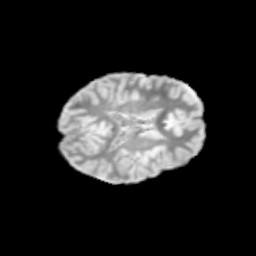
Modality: T2w
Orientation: axial
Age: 11
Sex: female
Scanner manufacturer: siemens
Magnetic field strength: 3 T
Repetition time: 3.8 s
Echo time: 0.07 s